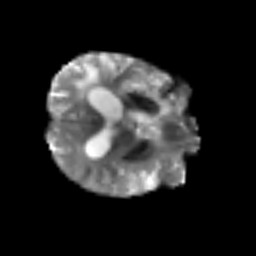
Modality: T2w
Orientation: axial
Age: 67
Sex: male
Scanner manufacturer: siemens
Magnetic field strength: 3 T
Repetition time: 3.2 s
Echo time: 0.081 s